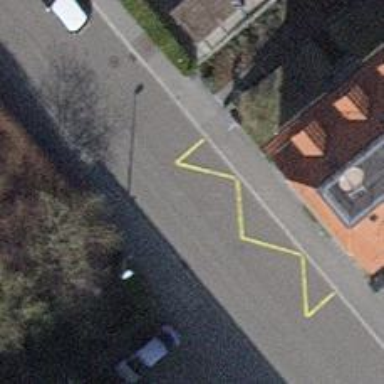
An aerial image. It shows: Bus stop with designated public transport stop position.